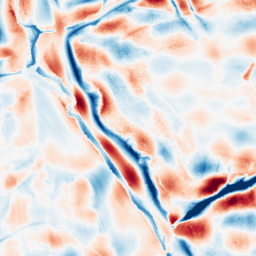
Category: wavelet
Decomposition family: wavelet_dwt
Decomposition parameters: wavelet: db8
level: 5
Upsampling method: edge_directed
Upsampling parameters: scale: 2
Upsampling scale: 2